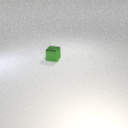
small green metal cube